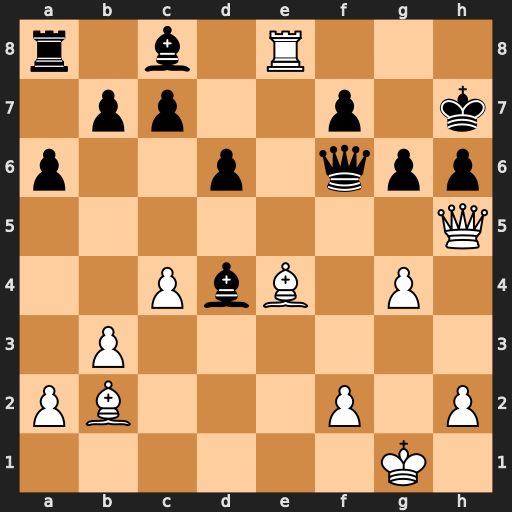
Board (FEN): r1b1R3/1pp2p1k/p2p1qpp/7Q/2PbB1P1/1P6/PB3P1P/6K1
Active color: w
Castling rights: -
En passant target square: -
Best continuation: Bxd4 Qxd4 Bxg6+ fxg6 Re7+